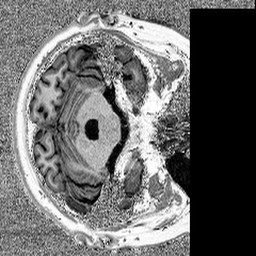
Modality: MP2RAGE
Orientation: axial
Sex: male